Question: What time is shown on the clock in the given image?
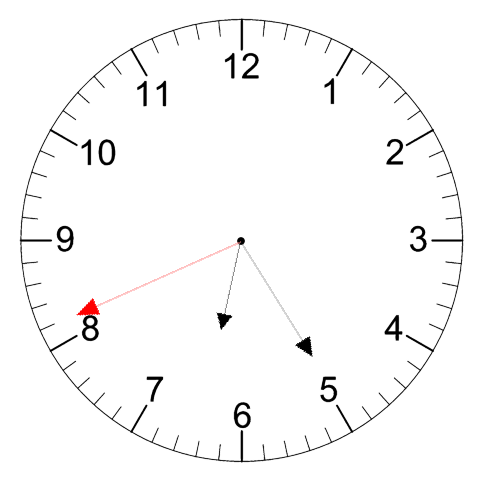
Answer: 06:24:41